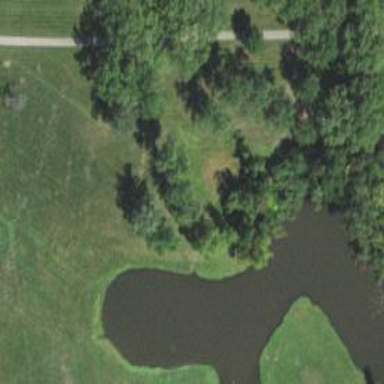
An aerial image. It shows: Disc golf hole.